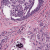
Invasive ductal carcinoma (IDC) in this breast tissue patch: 1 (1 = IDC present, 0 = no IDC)